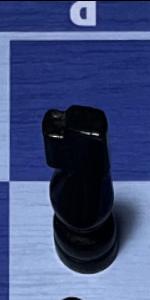
Label: Knight_Black